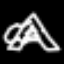
Label: The Eiffel Tower